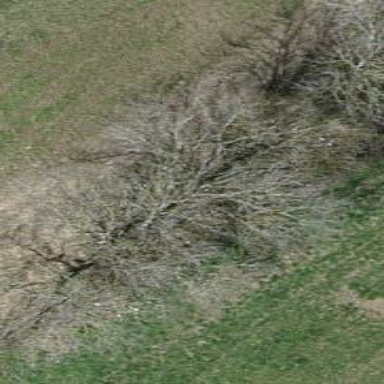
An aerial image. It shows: Single tag "natural: tree."